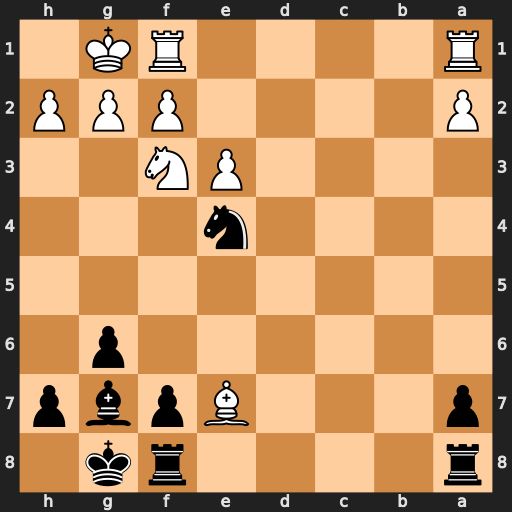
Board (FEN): r4rk1/p3Bpbp/6p1/8/4n3/4PN2/P4PPP/R4RK1
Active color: b
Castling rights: -
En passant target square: -
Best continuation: Rfe8 Ba3 Bxa1